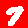
Digit: 7